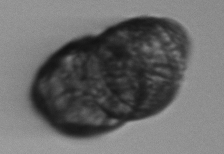
Label: Margalefidinium